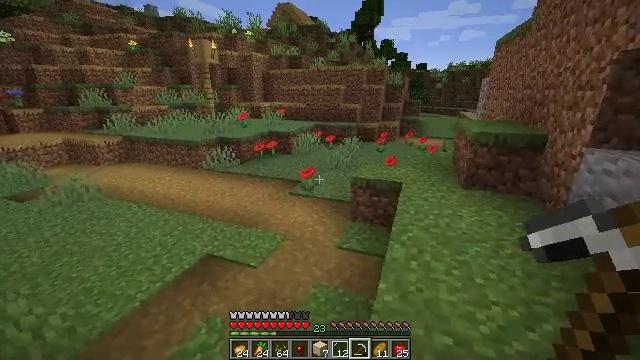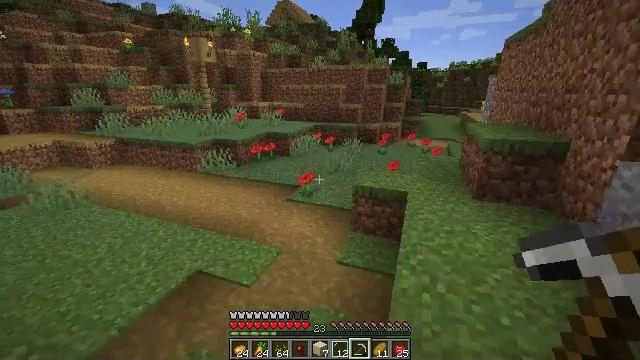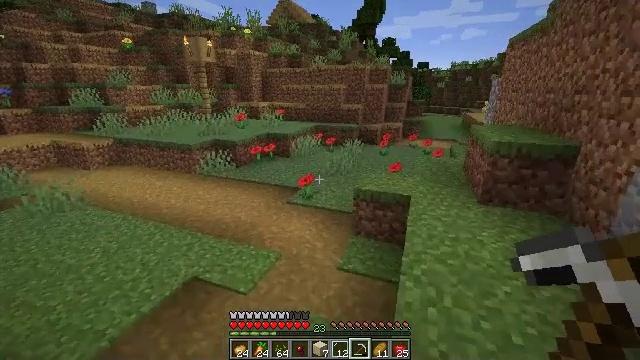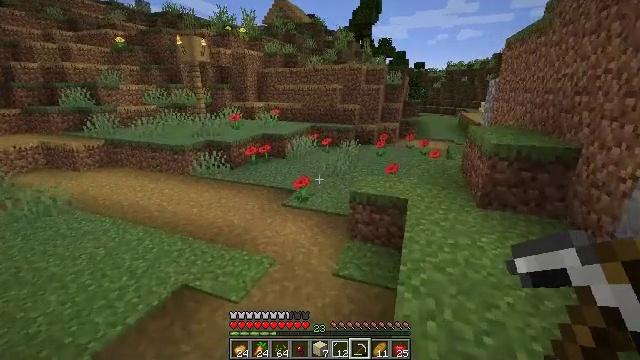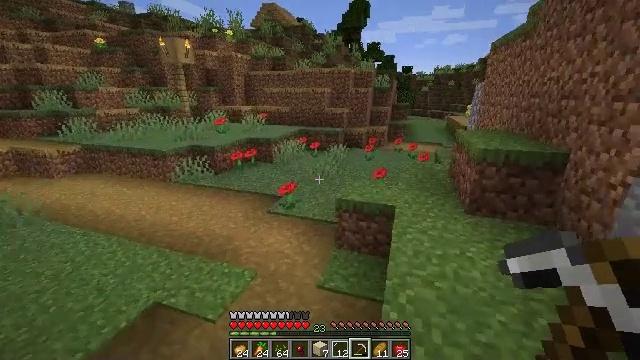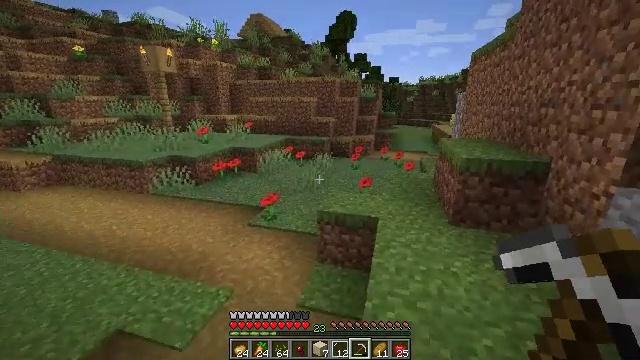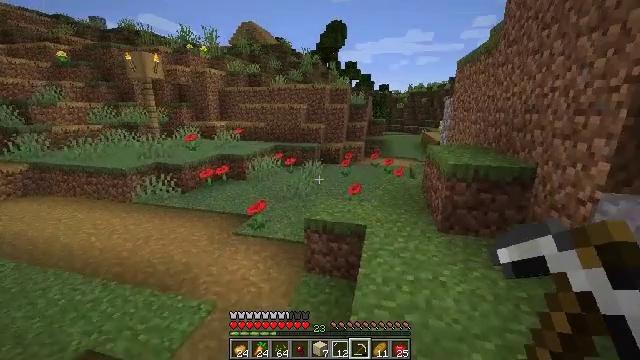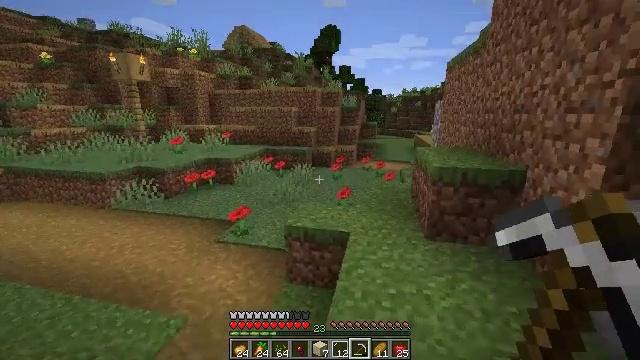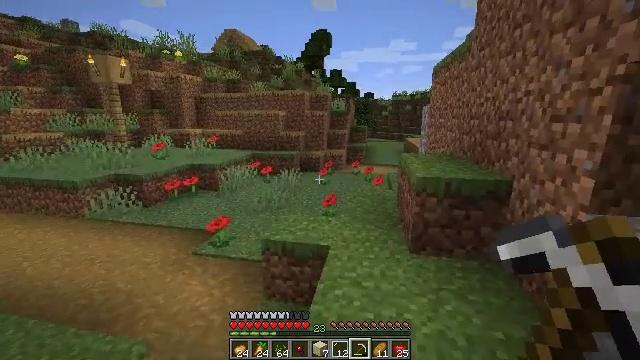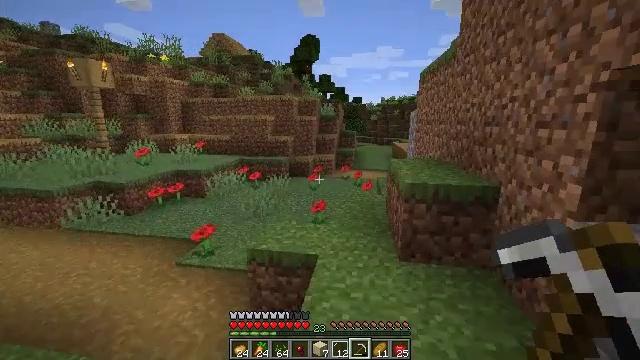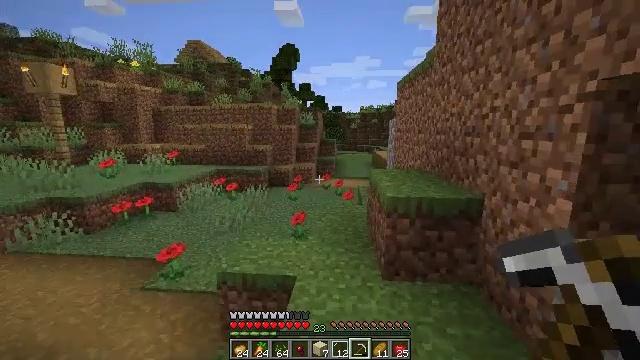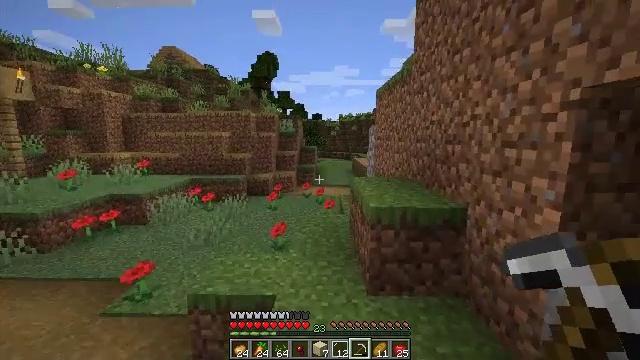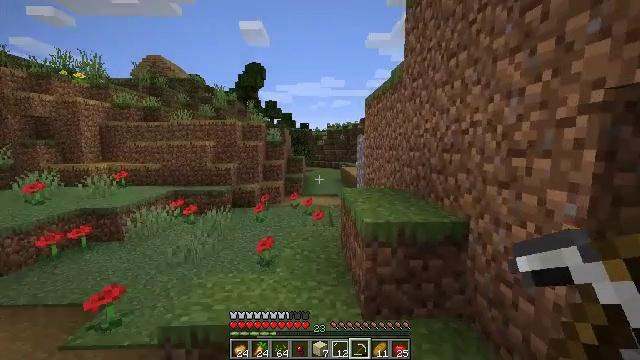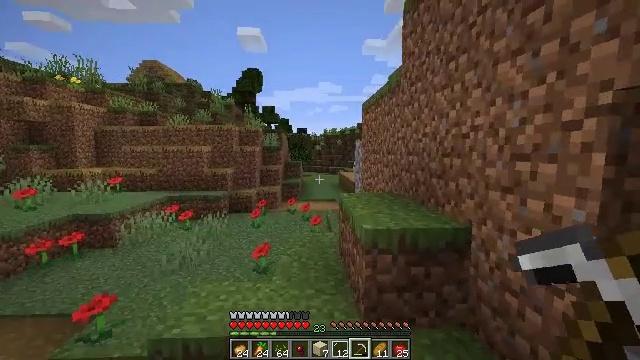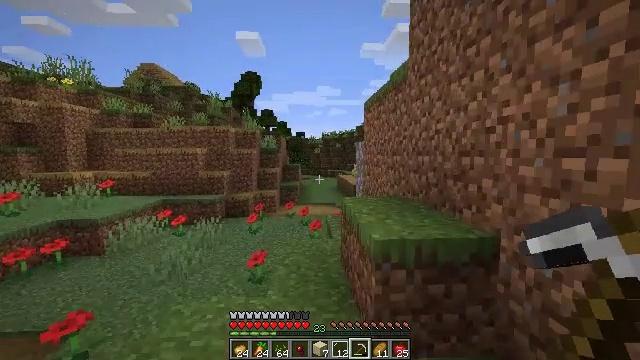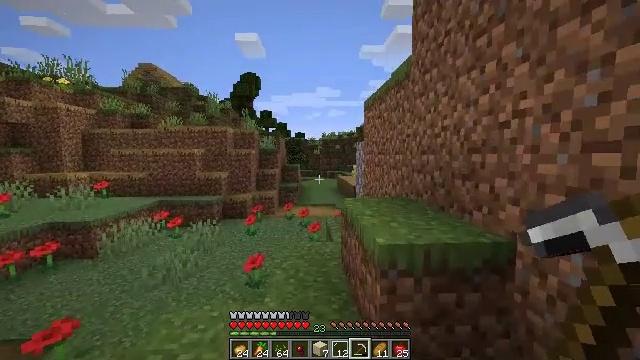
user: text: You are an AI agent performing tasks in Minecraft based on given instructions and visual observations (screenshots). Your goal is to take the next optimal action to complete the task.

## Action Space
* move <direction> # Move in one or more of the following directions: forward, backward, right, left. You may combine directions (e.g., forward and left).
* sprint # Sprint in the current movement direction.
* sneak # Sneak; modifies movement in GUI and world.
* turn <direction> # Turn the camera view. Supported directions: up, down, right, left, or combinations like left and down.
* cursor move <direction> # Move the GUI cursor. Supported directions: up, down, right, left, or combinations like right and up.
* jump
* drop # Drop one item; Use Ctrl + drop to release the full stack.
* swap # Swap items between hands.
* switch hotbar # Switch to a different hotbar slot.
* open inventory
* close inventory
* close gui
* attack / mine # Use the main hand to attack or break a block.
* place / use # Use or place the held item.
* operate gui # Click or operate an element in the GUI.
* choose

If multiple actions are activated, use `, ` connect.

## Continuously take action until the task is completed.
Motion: motion action
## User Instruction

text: Gather wheat by left-clicking on it.
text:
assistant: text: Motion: move forward
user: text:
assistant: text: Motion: move forward
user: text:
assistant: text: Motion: move forward and move right
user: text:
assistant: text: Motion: move forward and move right, turn right
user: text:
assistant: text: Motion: move forward and move right, turn right and up
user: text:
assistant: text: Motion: move forward and move right, turn right and up
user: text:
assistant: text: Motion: move forward and move right, turn right
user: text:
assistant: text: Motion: move forward and move right, turn right
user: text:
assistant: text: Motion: move forward, turn right and up
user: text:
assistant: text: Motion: move forward, turn right and up
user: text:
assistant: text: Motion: move forward, turn right and up
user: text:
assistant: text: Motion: move forward, turn right and up
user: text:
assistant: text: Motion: move forward, turn up
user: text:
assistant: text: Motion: move forward
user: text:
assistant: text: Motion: move forward
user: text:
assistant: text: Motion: move forward
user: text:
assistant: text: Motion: move forward
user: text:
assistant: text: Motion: move forward and move left
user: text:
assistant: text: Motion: move forward and move left
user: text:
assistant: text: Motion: move forward and move left
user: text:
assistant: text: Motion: move forward and move left
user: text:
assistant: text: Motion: move forward
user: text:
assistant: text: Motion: move forward
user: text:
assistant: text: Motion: move forward
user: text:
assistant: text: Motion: move forward
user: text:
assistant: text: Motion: move forward
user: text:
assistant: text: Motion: move forward
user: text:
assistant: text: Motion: move forward
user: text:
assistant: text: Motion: move forward and move left
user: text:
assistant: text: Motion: move forward and move left